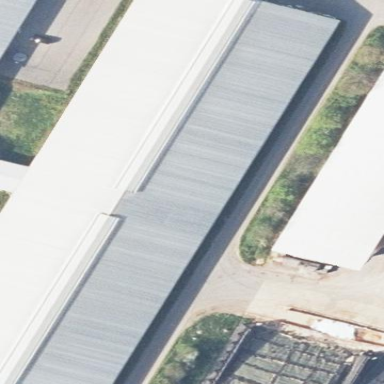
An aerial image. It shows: Cowshed building.